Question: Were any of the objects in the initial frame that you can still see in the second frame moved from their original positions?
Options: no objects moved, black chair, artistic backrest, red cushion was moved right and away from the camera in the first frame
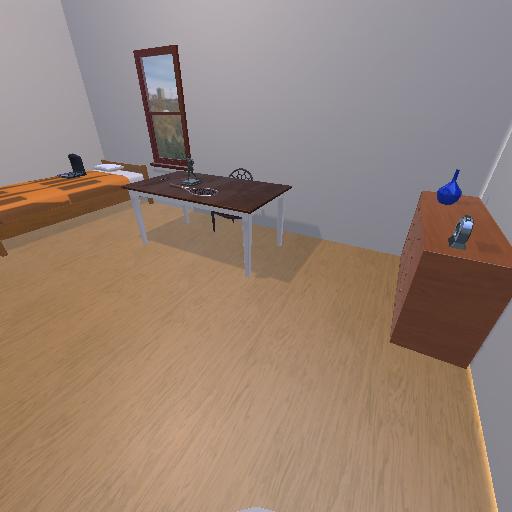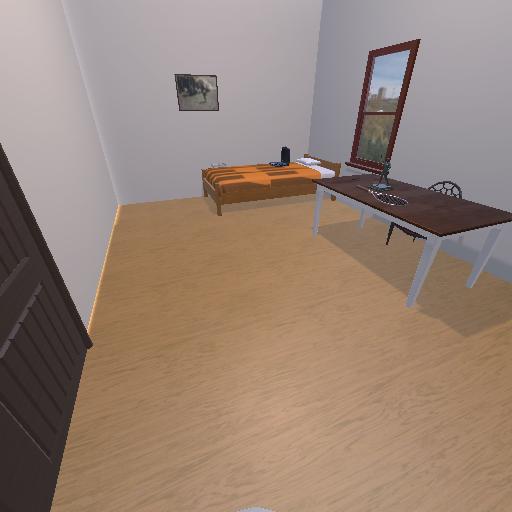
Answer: no objects moved